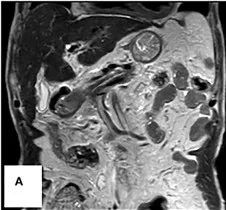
Reprensentative images of magnetic resonance cholangiopancreatography.
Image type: radiology (mri)